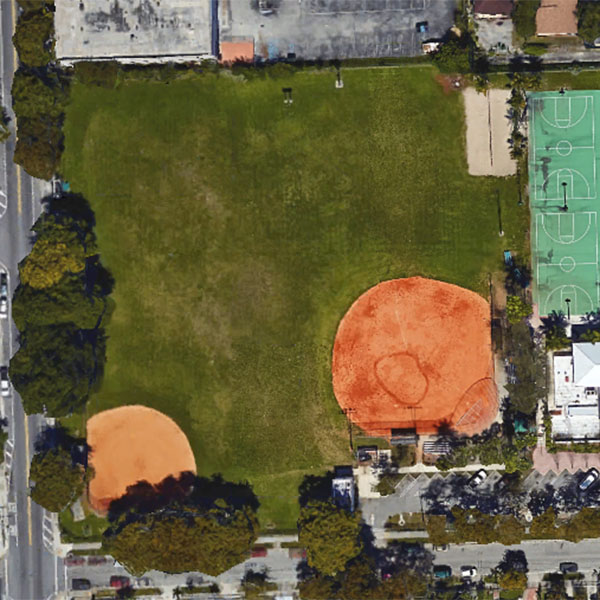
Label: BaseballField